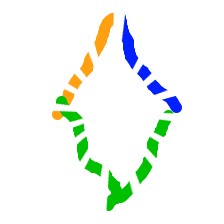
Shape: rhombus